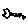
Label: fish